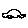
Label: car